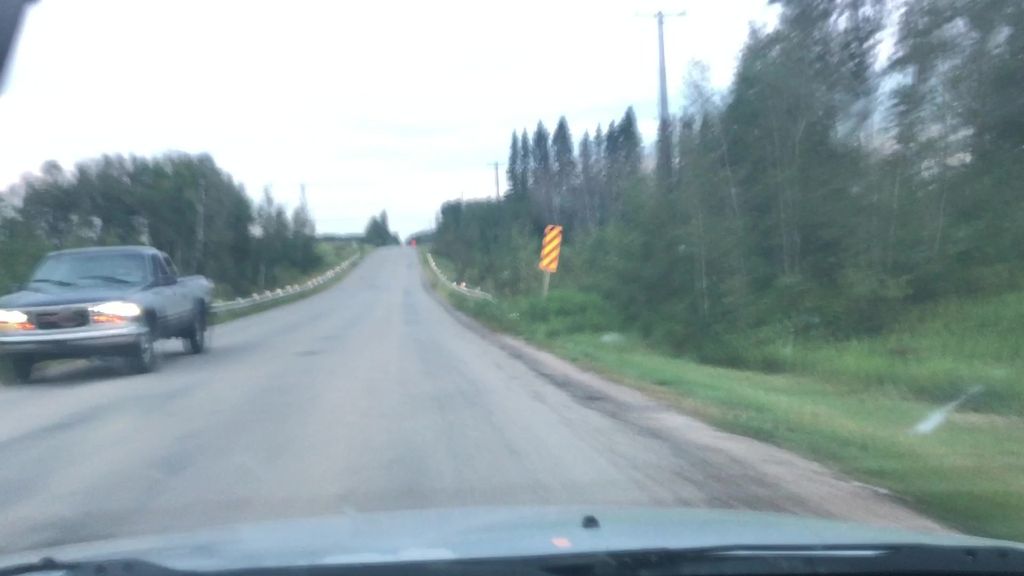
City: edmonton